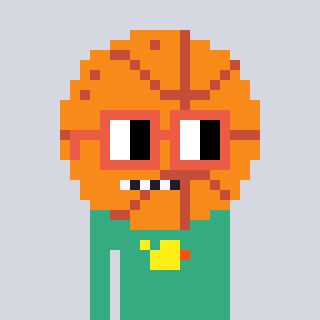
a pixel art character with square orange glasses, a basketball-shaped head and a teal-colored body on a cool background